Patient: sex M, age 49
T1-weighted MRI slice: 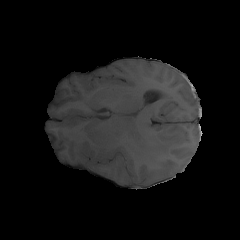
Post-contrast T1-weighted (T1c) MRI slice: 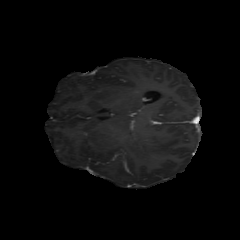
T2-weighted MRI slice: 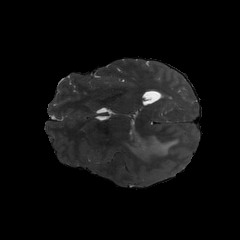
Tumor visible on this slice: yes
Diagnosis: Astrocytoma, IDH-mutant
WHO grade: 4